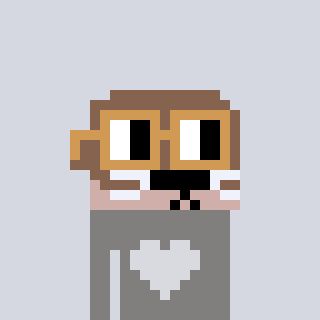
a pixel art character with square brown glasses, a otter-shaped head and a bluegrey-colored body on a cool background